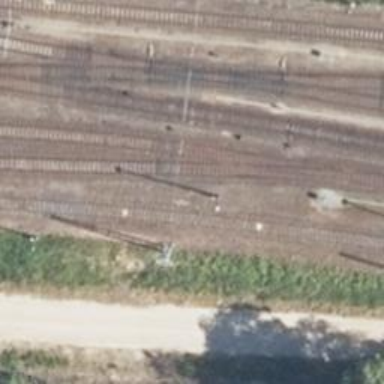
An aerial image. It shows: Railway yard.